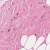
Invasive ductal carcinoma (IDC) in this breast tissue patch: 0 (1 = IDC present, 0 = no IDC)